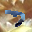
Label: 7